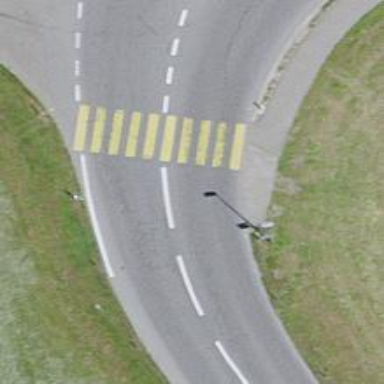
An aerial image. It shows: Secondary road with asphalt surface.